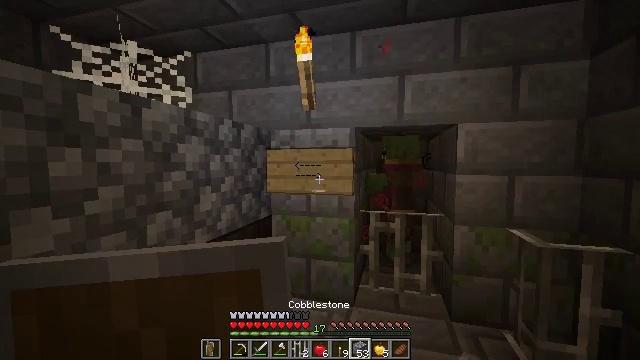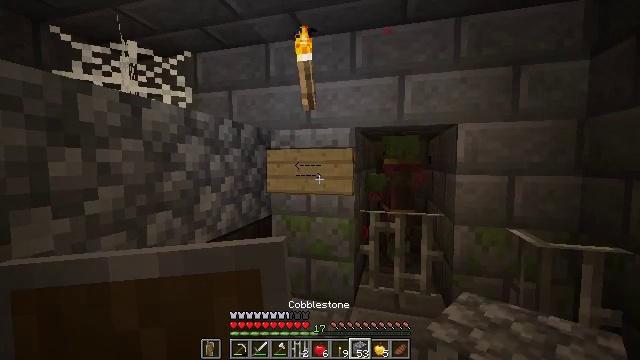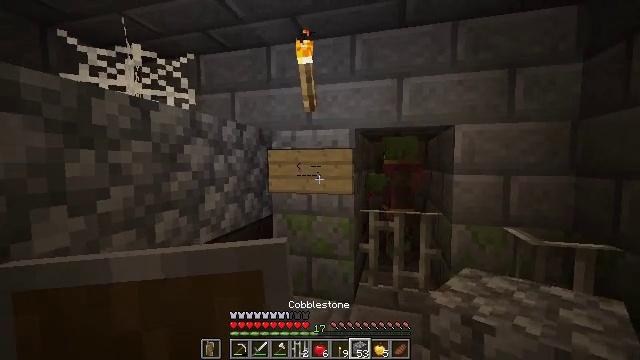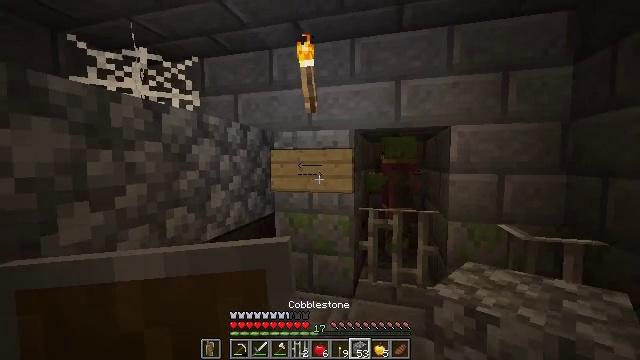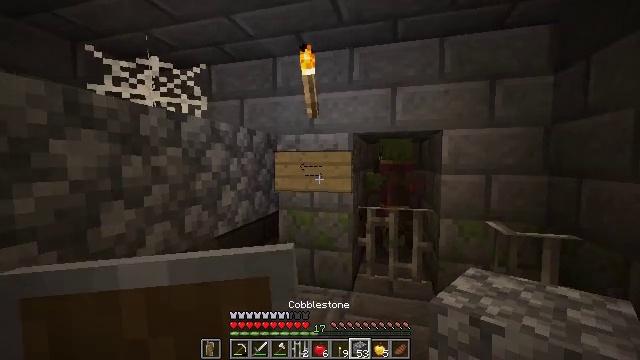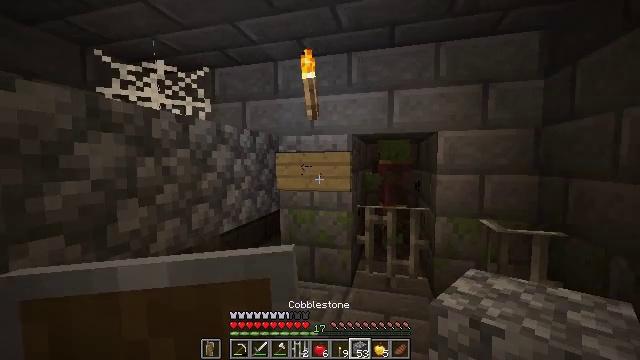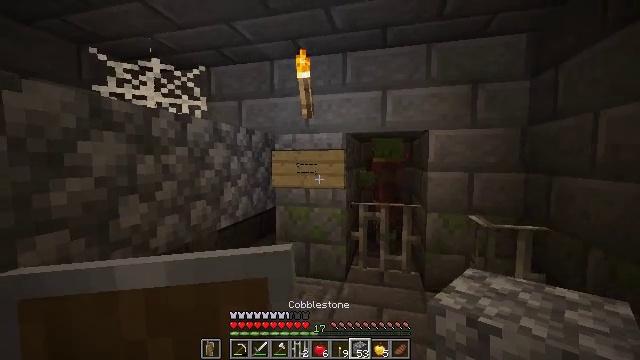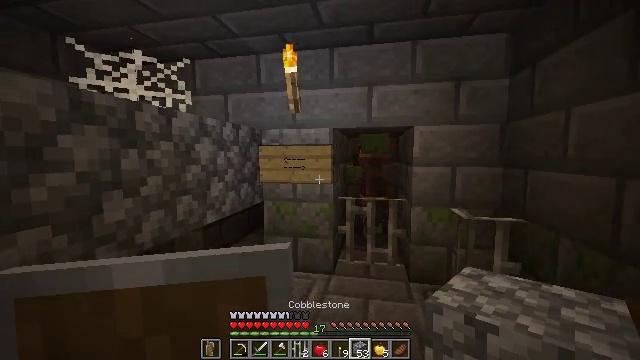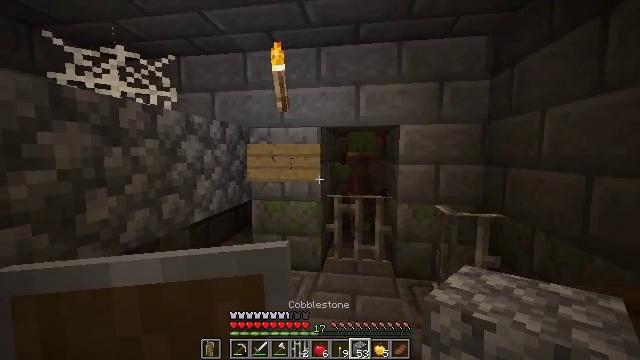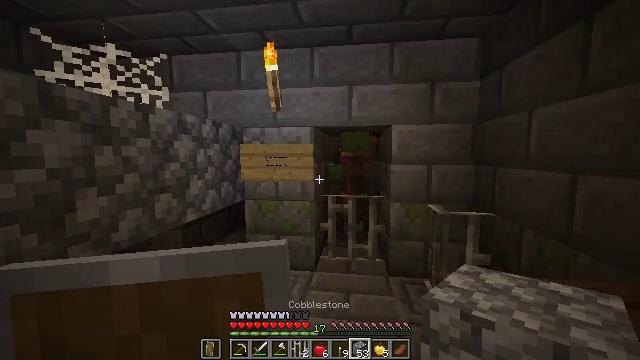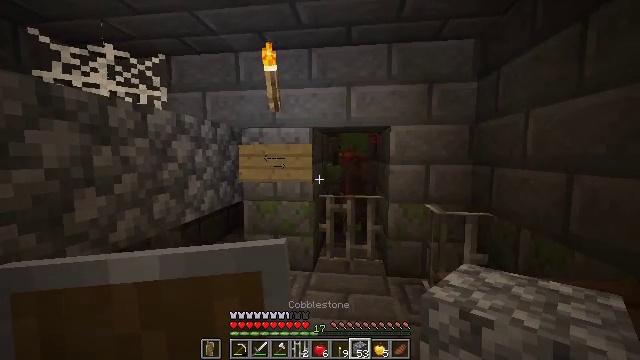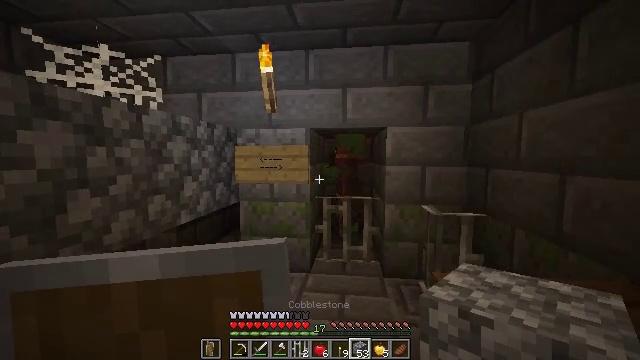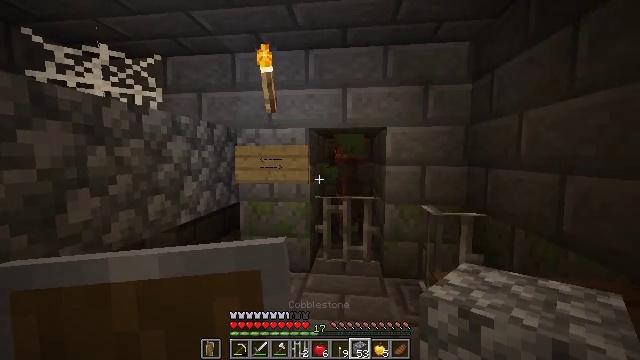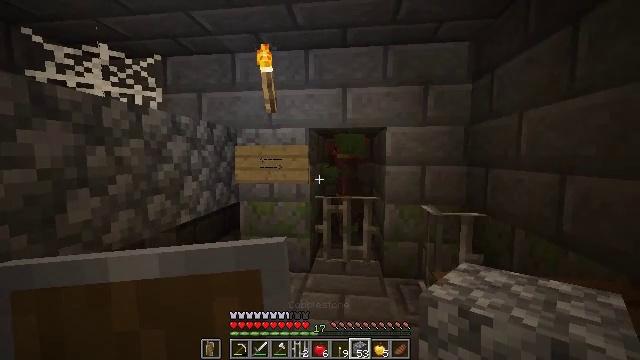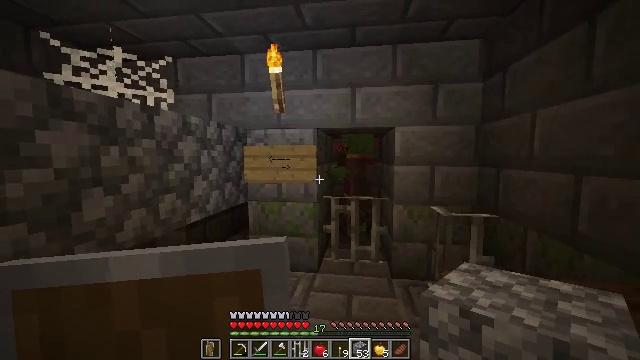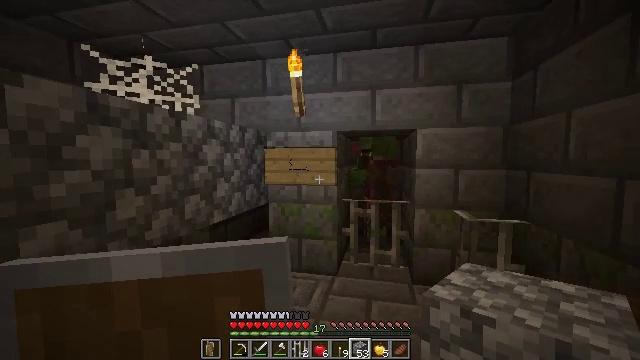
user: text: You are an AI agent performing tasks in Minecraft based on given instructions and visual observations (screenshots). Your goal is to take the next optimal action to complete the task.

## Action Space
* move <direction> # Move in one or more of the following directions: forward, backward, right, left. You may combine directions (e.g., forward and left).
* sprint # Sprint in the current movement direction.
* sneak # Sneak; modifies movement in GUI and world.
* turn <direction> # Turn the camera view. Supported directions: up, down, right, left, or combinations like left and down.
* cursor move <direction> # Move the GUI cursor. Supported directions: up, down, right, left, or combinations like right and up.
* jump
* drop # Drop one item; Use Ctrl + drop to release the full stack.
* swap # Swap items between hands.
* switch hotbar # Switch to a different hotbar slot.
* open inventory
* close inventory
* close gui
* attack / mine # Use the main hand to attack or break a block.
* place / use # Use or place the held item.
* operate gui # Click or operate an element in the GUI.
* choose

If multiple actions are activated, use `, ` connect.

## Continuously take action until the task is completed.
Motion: motion action
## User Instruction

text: Break the oak wall sign to reclaim it.
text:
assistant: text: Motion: no_op
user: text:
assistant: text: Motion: move back
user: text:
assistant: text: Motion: move back
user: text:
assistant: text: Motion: move back
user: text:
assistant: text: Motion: no_op
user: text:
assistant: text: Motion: turn right
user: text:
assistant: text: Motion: turn right and down
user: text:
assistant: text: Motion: turn right
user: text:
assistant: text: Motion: turn right
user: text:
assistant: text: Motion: no_op
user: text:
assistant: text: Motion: no_op
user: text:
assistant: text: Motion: no_op
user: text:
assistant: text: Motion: no_op
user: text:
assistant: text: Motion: turn left
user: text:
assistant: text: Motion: turn left
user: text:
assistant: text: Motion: no_op
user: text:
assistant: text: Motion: no_op
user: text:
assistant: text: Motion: no_op
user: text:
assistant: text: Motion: no_op
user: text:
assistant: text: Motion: no_op
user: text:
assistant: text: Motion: no_op
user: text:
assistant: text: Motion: no_op
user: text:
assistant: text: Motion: no_op
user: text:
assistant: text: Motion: turn left
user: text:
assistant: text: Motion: no_op
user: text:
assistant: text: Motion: attack / mine
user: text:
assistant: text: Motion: attack / mine
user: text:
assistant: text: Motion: attack / mine
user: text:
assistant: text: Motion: attack / mine
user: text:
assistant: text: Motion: attack / mine